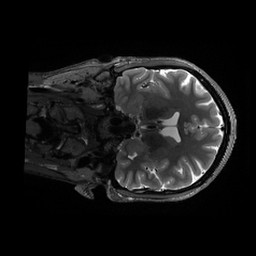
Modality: T2w
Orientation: coronal
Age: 37
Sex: female
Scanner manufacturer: siemens
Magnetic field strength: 3 T
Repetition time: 3.2 s
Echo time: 0.564 s